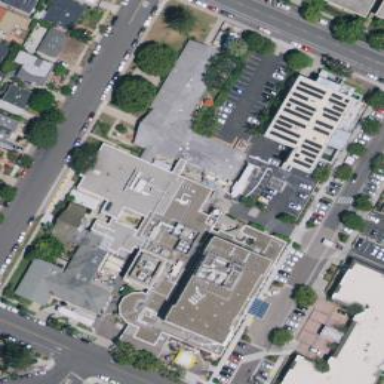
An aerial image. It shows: Healthcare facility identified as hospital.